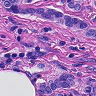
Metastatic tissue present: yes